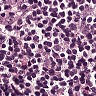
Metastatic tissue present: yes